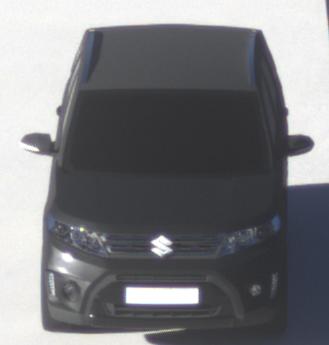
Make: Suzuki
Model: Vitara 1.6
Detailed model: Vitara (LY)
Model produced from: 2015/04
Model produced until: 2018/08
Doors: 5
Color: black
Road condition: dry road
Daytime: morning or afternoon
Contrast: high contrast